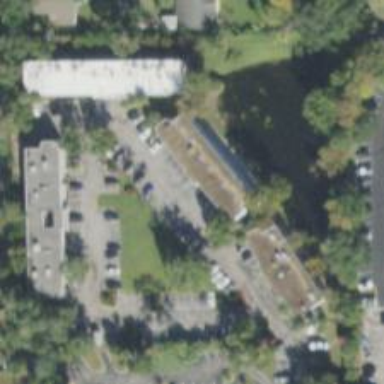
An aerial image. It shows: Parking space is available.